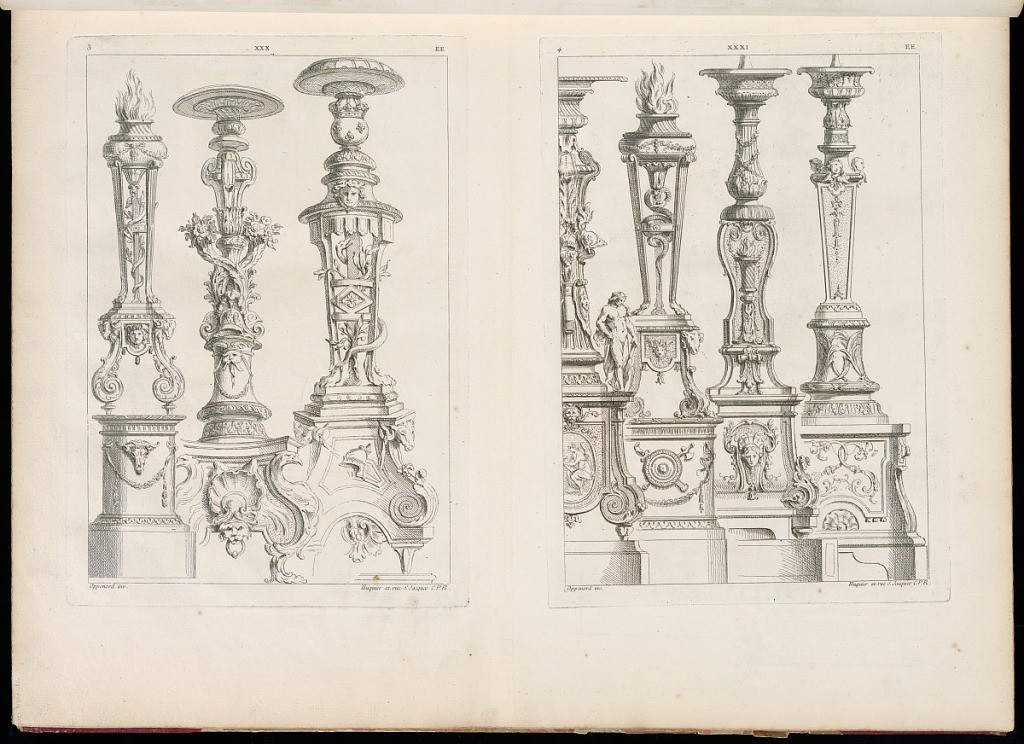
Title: Candlestick Designs
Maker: Gilles-Marie Oppenord, French, 1672–1742
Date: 1749-1761
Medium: Etching and engraving on laid paper
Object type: Bound print
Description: Page with two plates printed next to one another. The left plate has designs for three candlesticks, the right plate, designs for four candlesticks. Each candlestick is decorated with ornamental motifs including scrolls, bucrania, mascarons, torches, garlands, acanthus leaves, lamb tongue, scrolls, guilloche, fleurs-de-lys, helmets, trophies, snakes, fluting, and rosettes. The plates are signed and numbered.